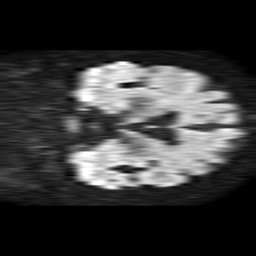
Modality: TRACE
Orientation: coronal
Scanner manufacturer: philips
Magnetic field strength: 1.5 T
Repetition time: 4.6 s
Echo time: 0.08631 s